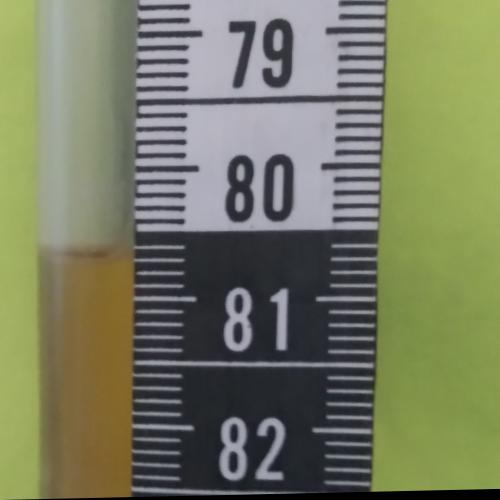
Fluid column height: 80.7 cm